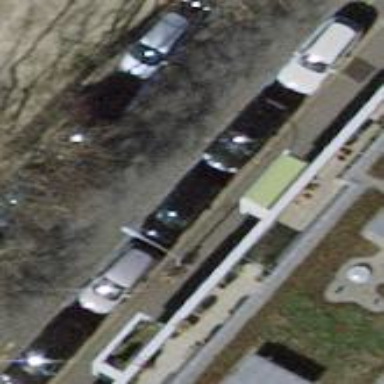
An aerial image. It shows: Parking lane.